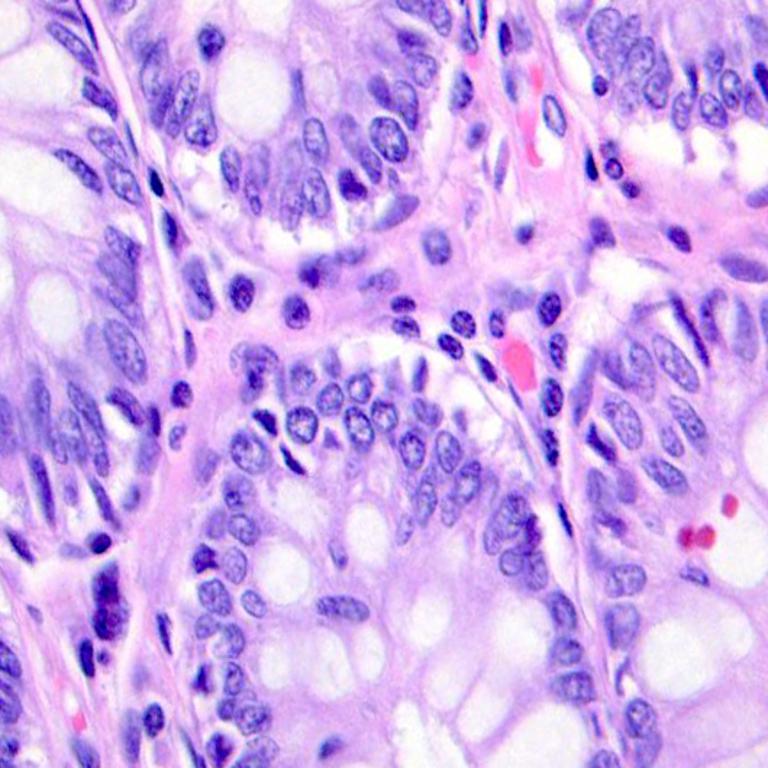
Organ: colon
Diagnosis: benign